Interaction volume radius: 10 \u00c5
Interaction volume height: 10 \u00c5
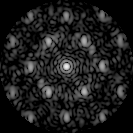
Disorder parameter: 0.4085